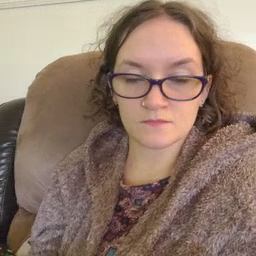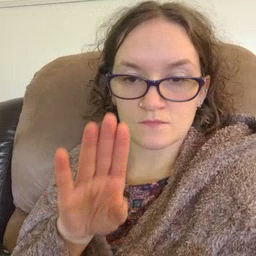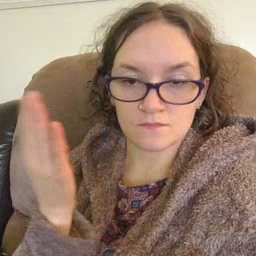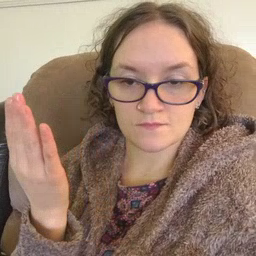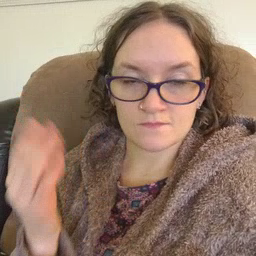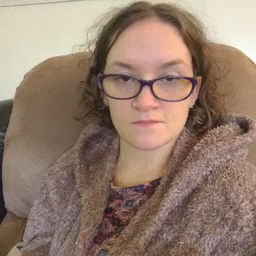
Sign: open